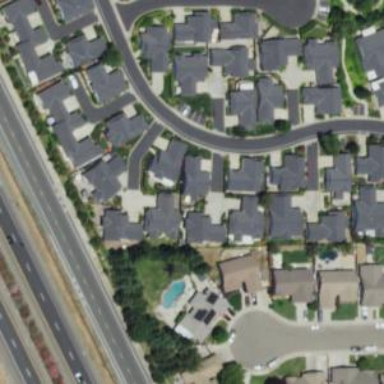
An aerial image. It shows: Living street.